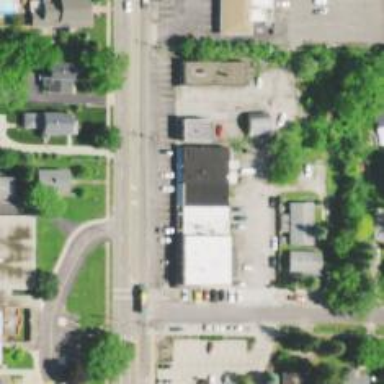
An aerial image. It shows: Swimming pool shop.